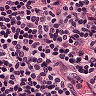
Metastatic tissue present: no